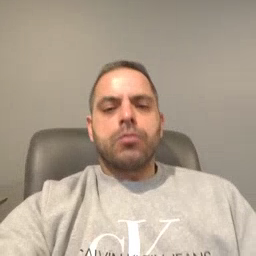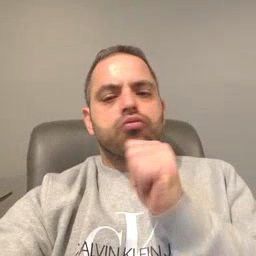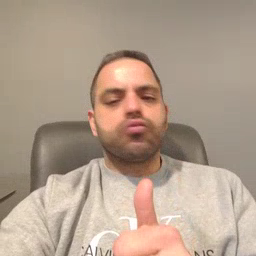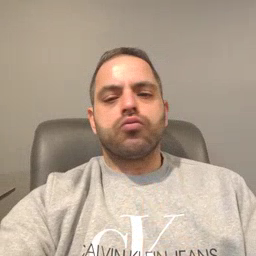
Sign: not